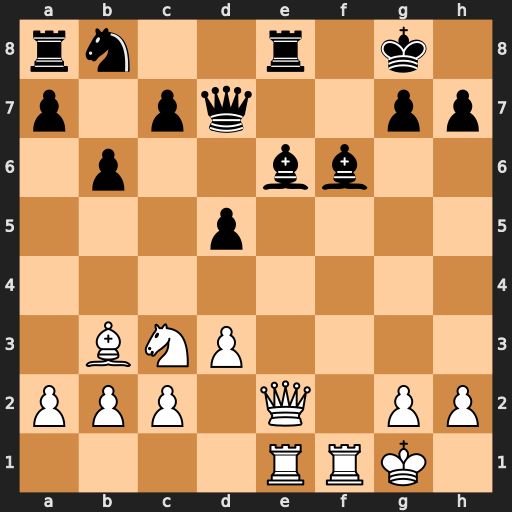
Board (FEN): rn2r1k1/p1pq2pp/1p2bb2/3p4/8/1BNP4/PPP1Q1PP/4RRK1
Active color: w
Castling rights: -
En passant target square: -
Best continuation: Bxd5 Bxd5 Qxe8+ Qxe8 Rxe8+